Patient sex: F
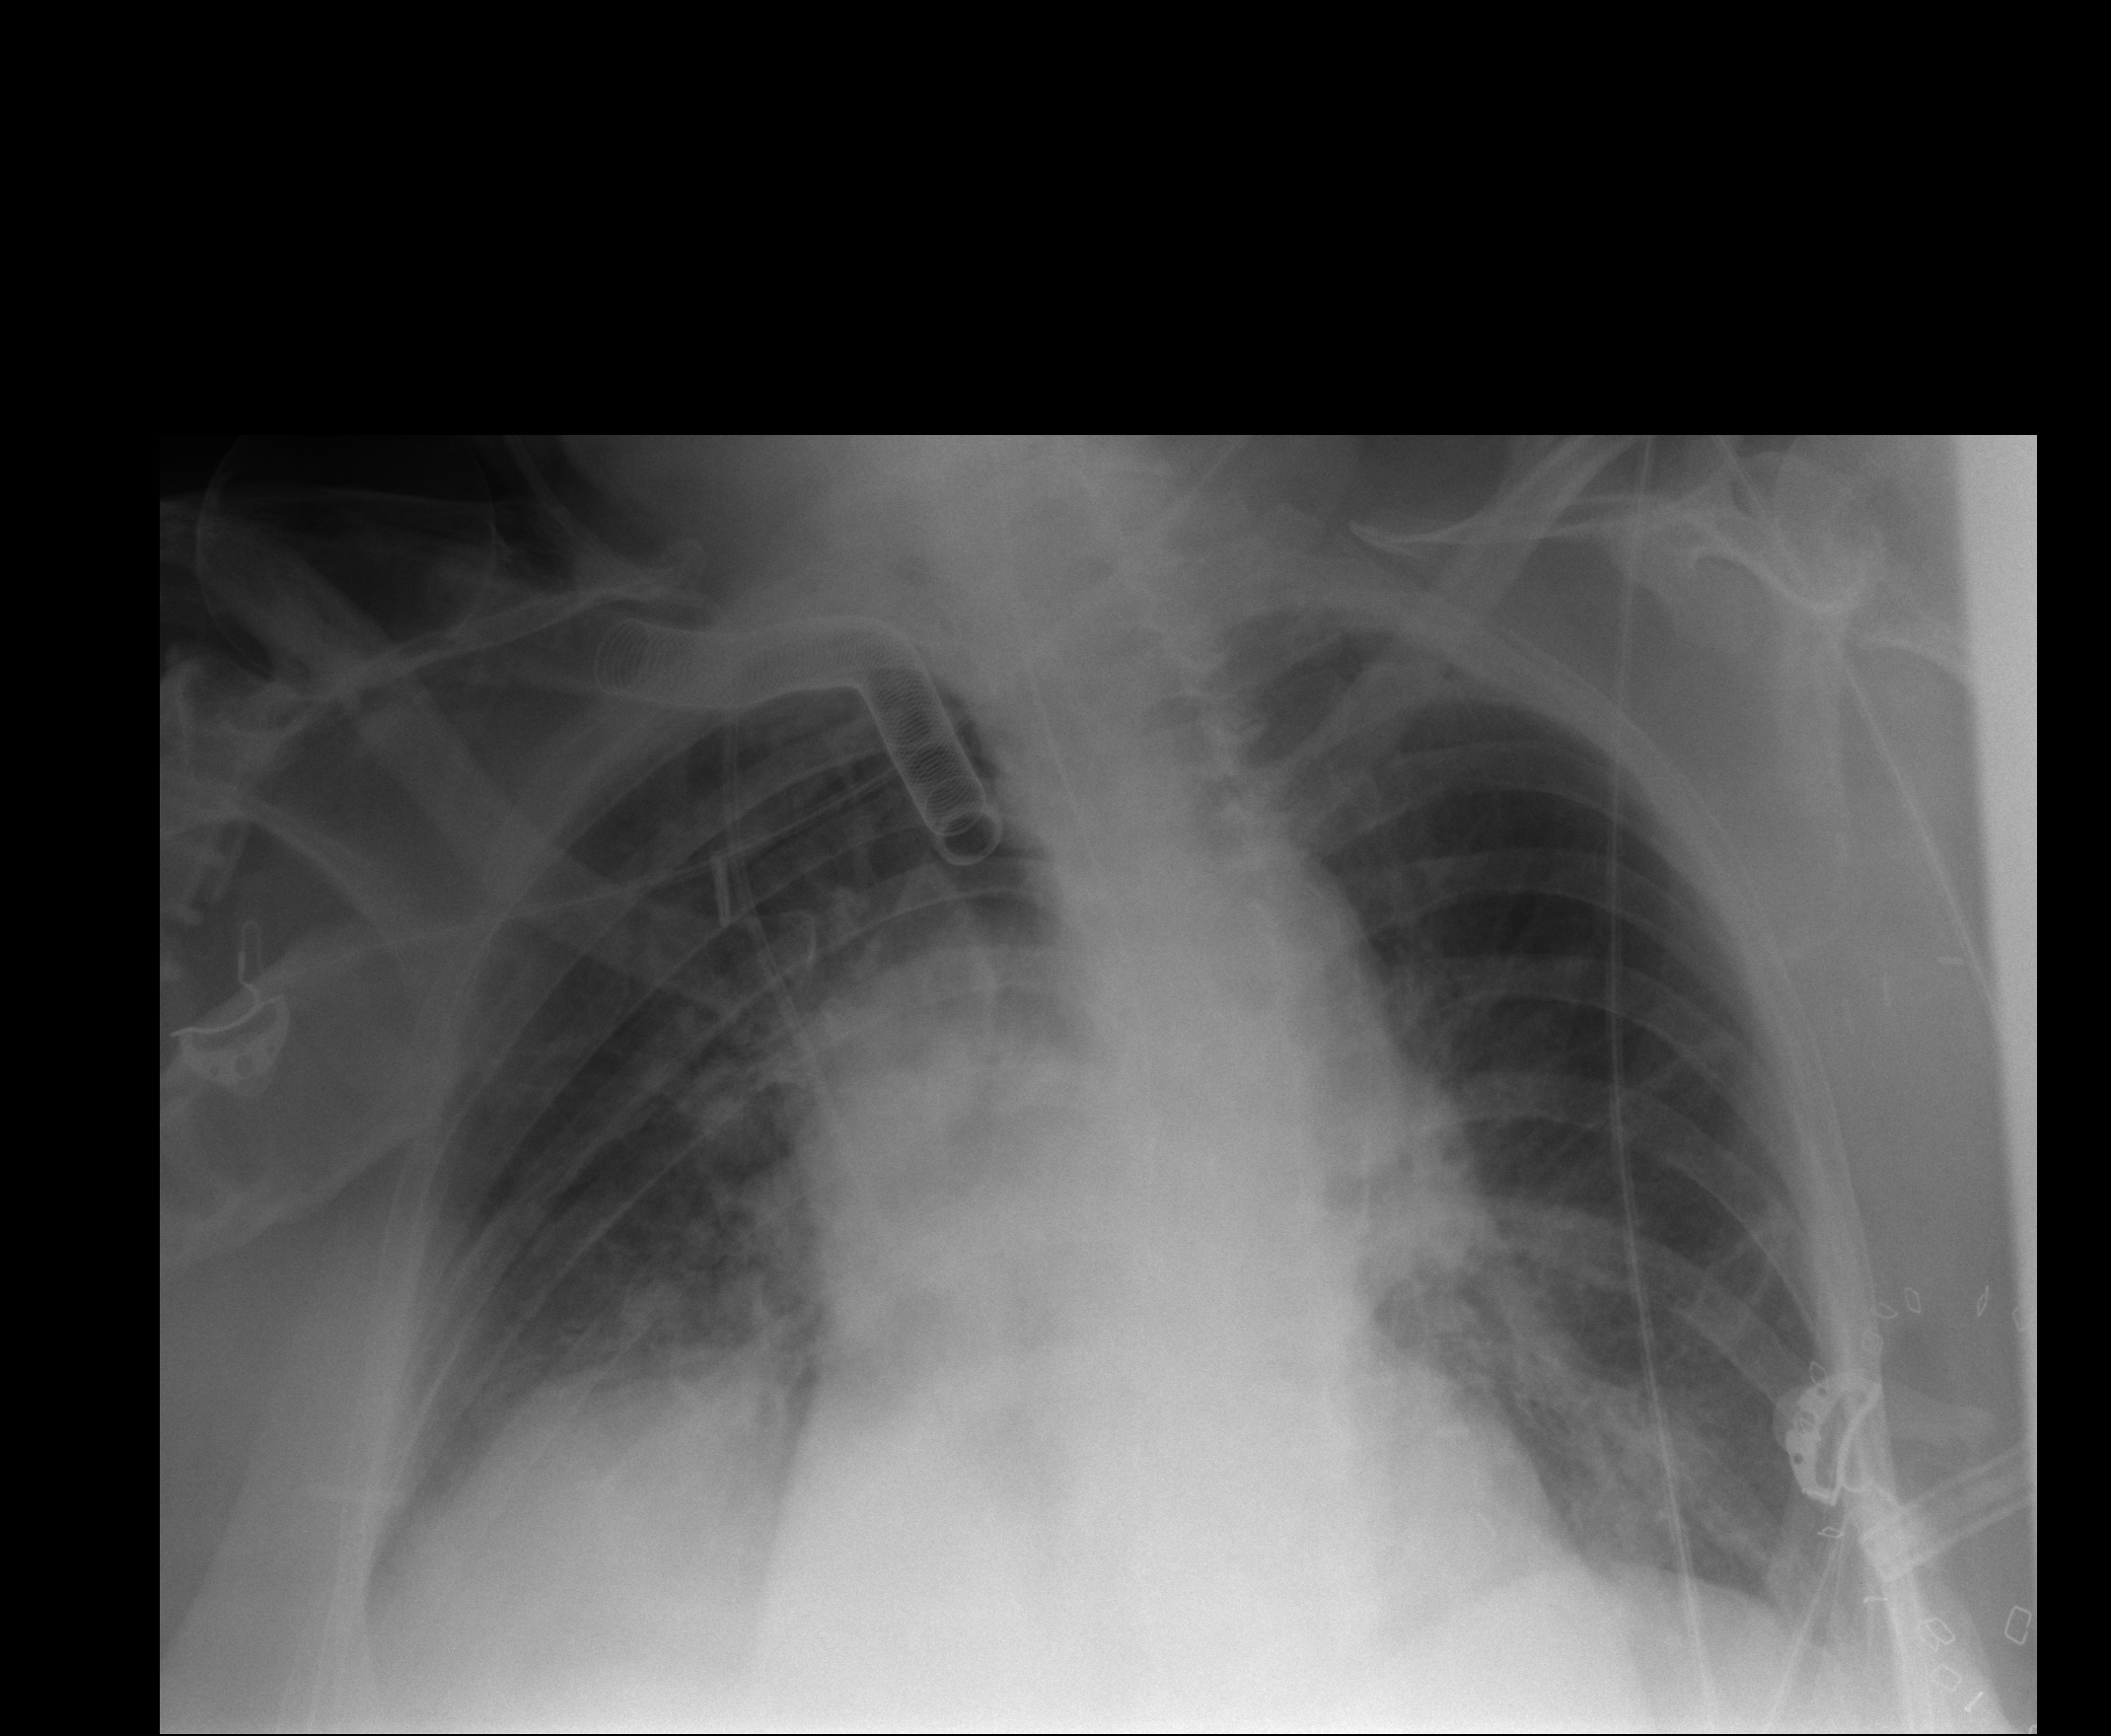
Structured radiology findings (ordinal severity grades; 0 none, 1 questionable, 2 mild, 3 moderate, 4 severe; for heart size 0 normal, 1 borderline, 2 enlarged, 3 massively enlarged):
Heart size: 2
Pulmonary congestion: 2
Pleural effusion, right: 0
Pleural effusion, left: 1
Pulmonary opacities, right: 2
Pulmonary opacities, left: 2
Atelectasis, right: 2
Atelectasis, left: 2